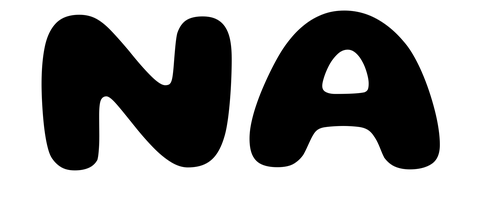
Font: Gluten_Bold